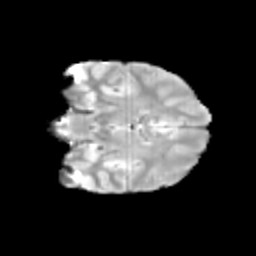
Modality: T2w
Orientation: coronal
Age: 12
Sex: male
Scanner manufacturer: siemens
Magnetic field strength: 3 T
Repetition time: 3.8 s
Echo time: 0.07 s